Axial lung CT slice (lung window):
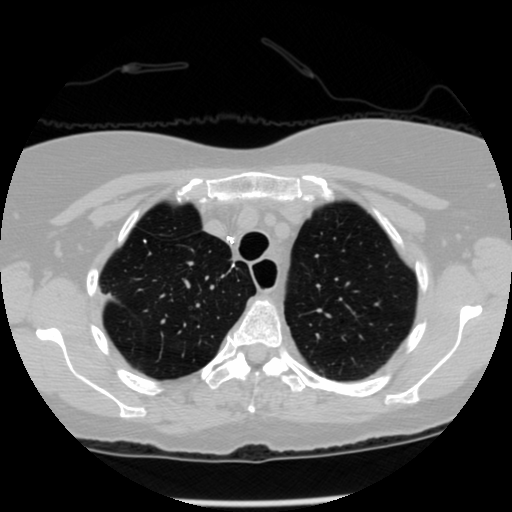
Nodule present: no